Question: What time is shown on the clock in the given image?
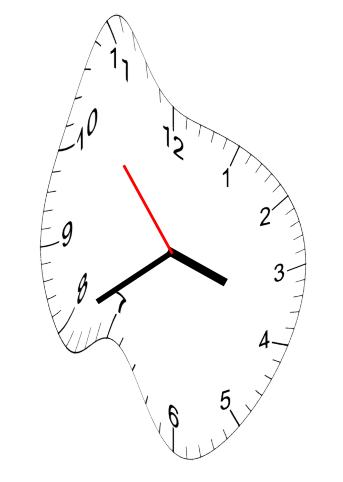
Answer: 03:39:53